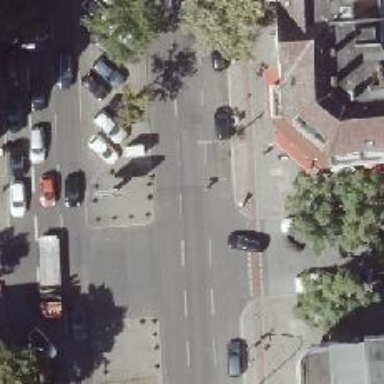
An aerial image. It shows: Primary highway with asphalt surface. There is cycle track on the right and parking lane on the right.